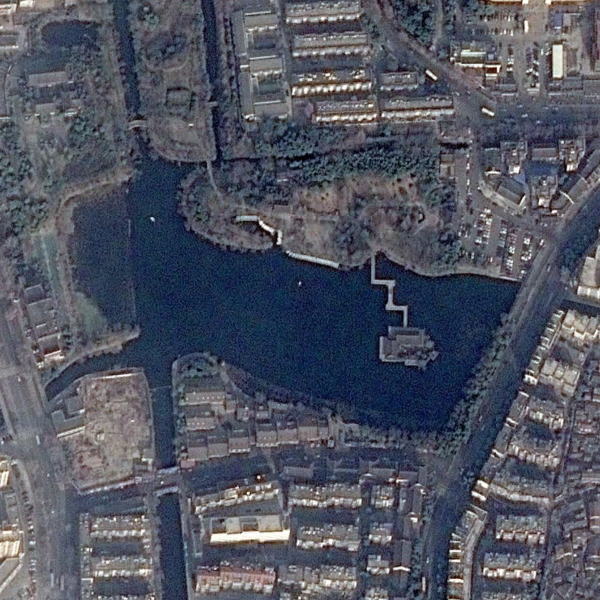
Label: Park